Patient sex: M
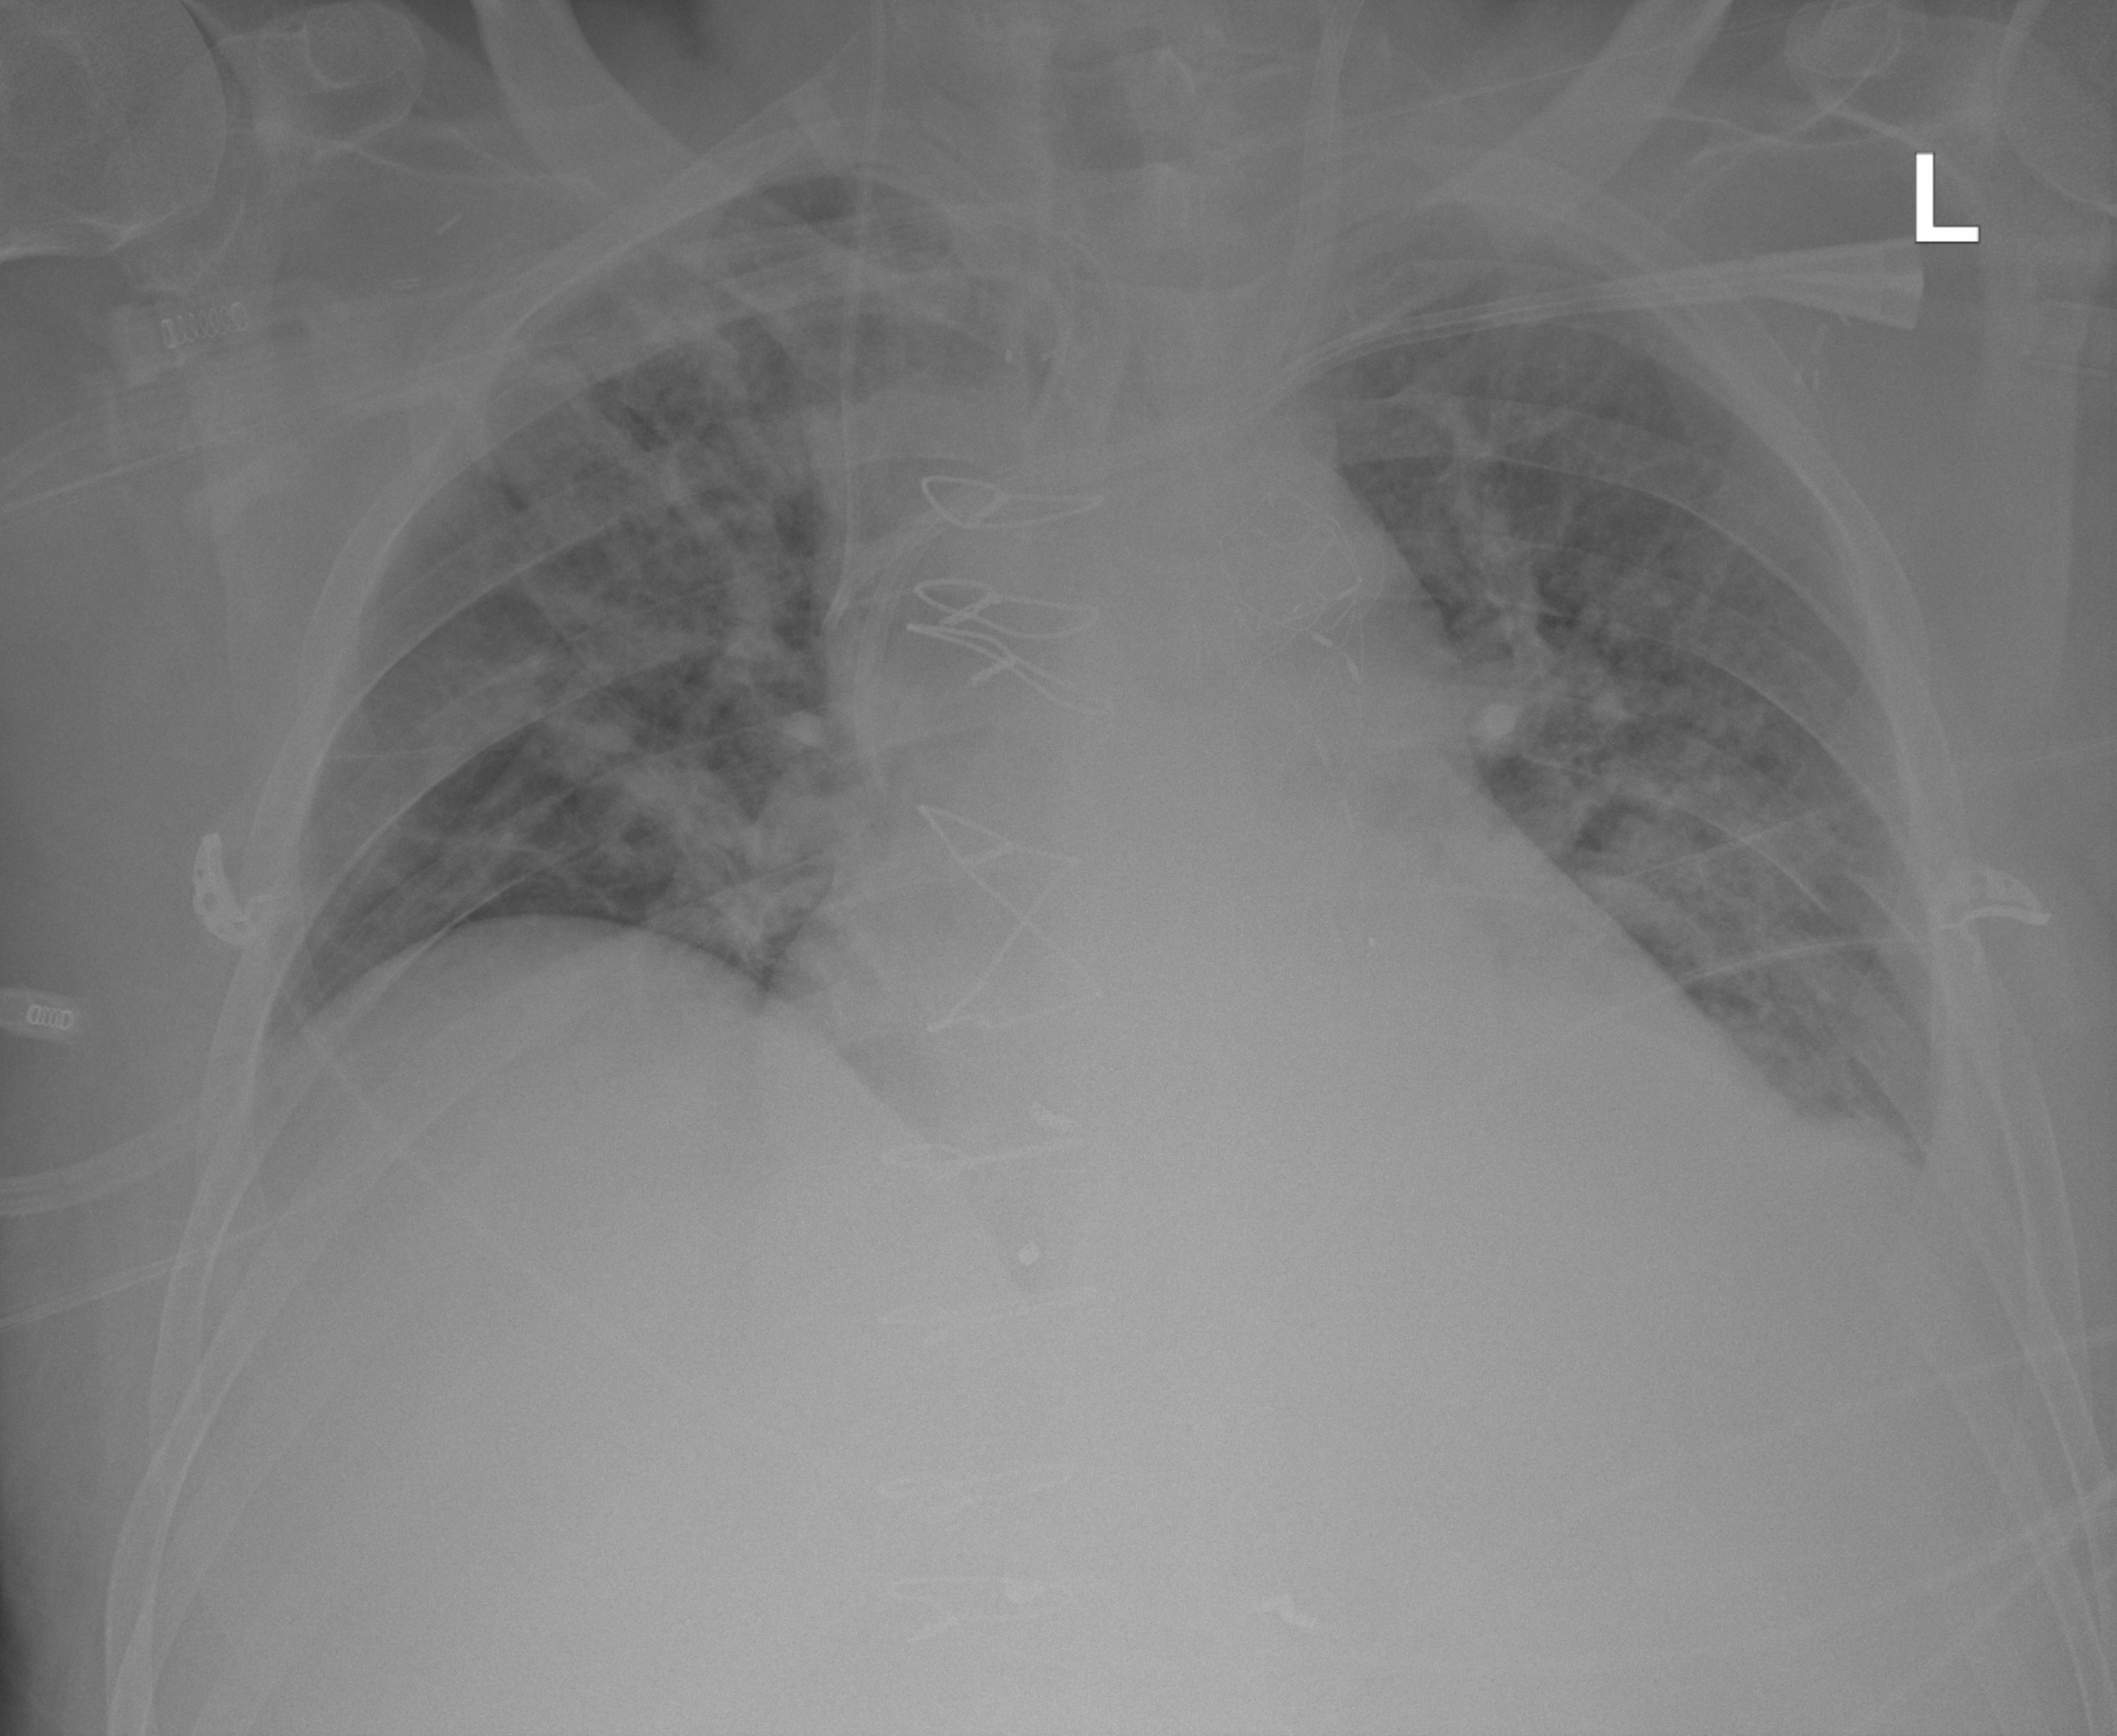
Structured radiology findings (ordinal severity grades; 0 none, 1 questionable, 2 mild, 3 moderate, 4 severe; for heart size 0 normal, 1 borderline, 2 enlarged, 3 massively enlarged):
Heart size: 2
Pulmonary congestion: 2
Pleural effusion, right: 0
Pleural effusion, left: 0
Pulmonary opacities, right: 0
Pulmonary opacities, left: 0
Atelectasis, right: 2
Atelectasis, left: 2